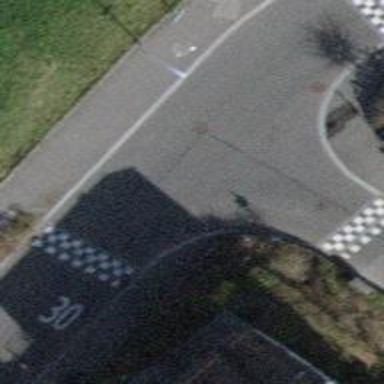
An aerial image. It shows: Table-style traffic calming feature.